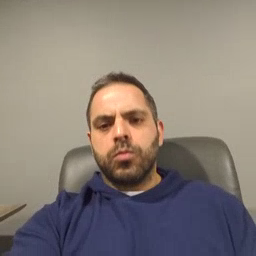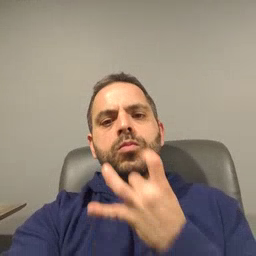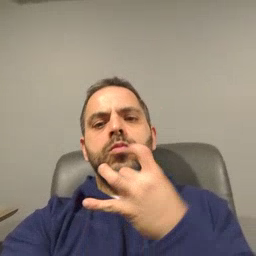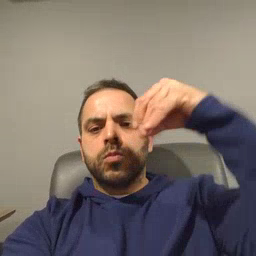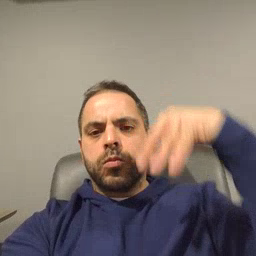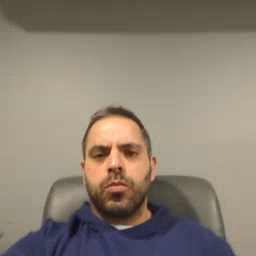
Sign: lamp